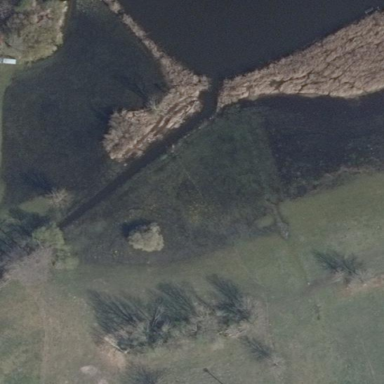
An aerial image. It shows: Beautiful wet meadow natural wetland.